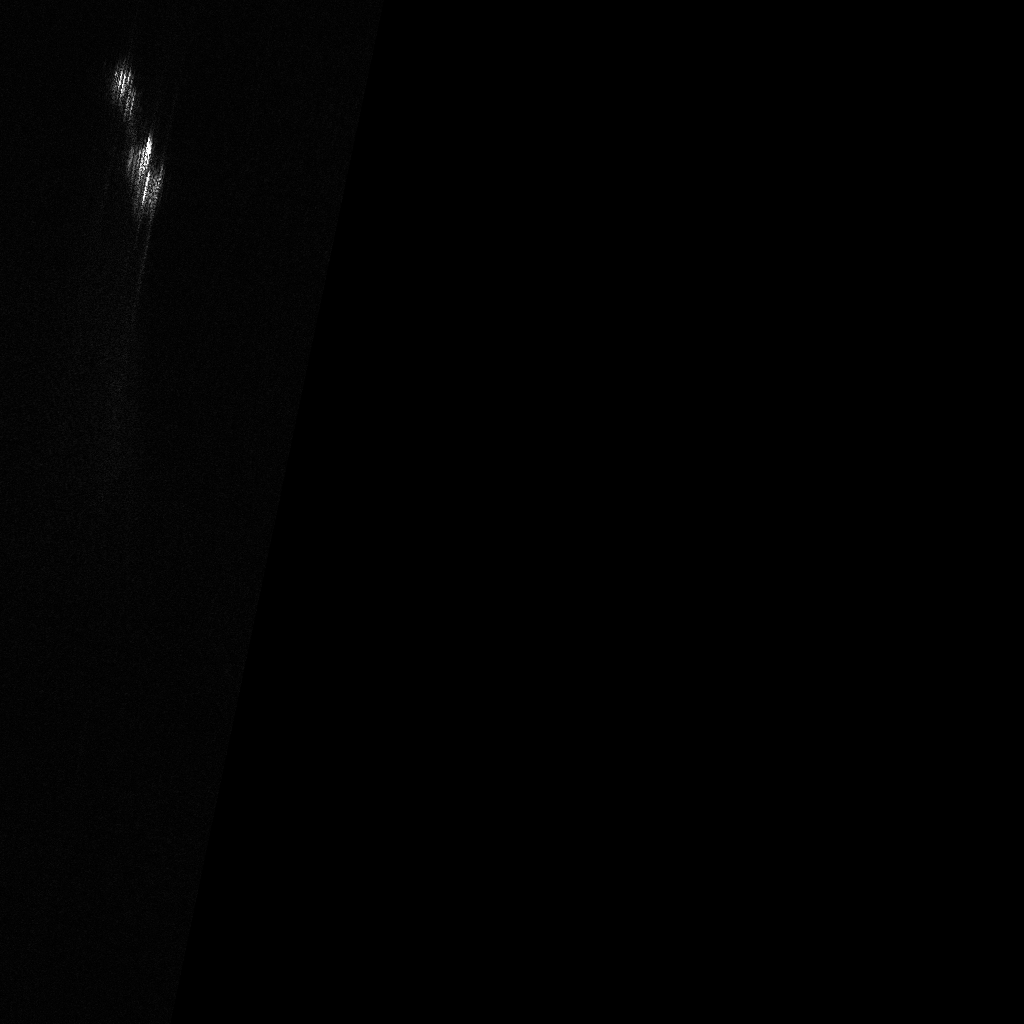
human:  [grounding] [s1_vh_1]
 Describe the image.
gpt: In the satellite image, there is  <ref>2 large container </ref> <box>[[9, 7, 15, 10, 90], [10, 15, 17, 18, 78]]</box> located at top left.